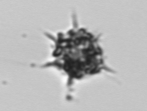
Label: Dictyocha